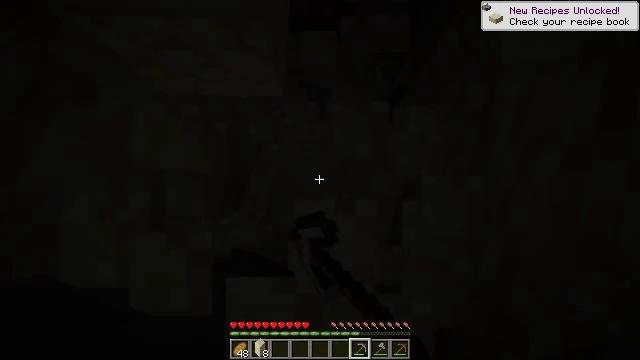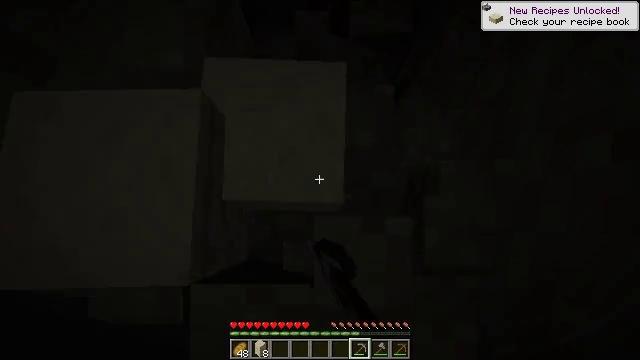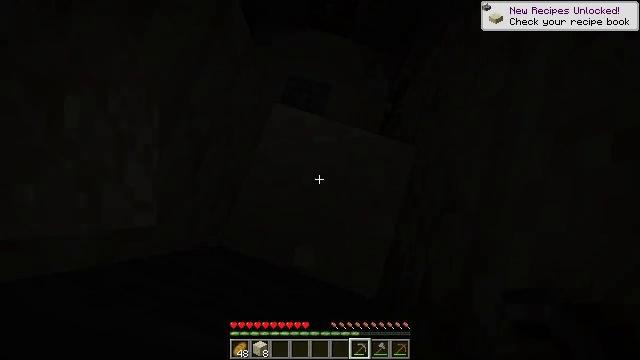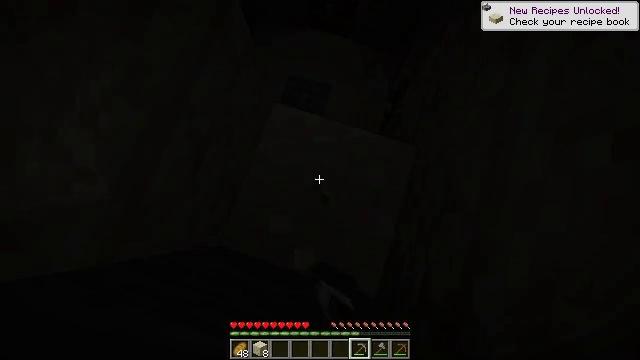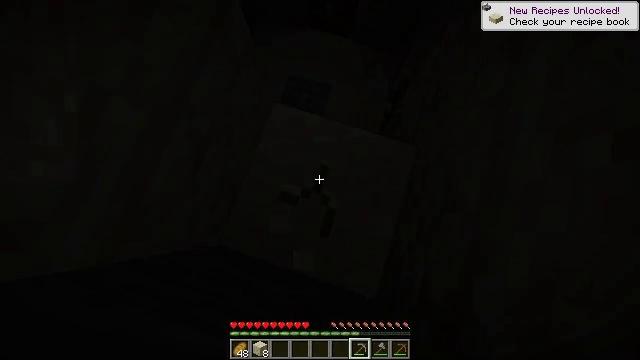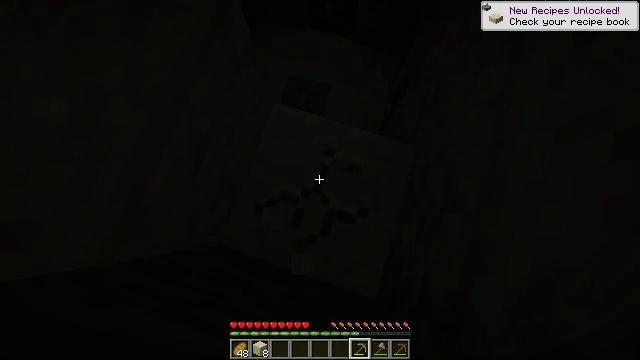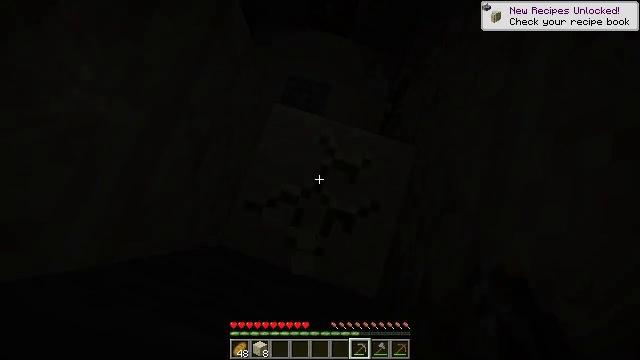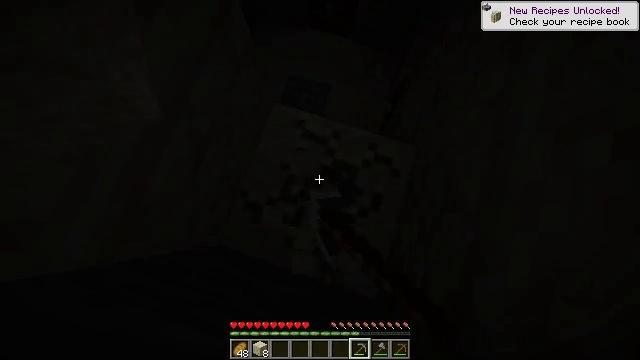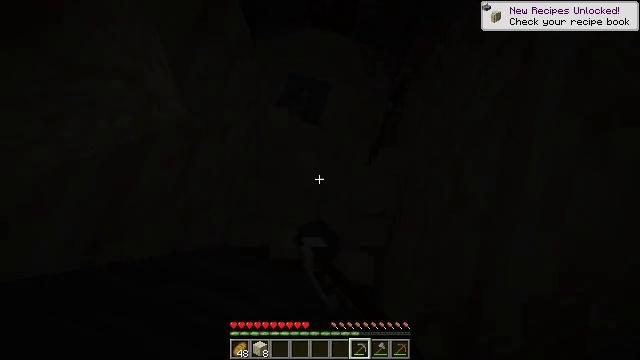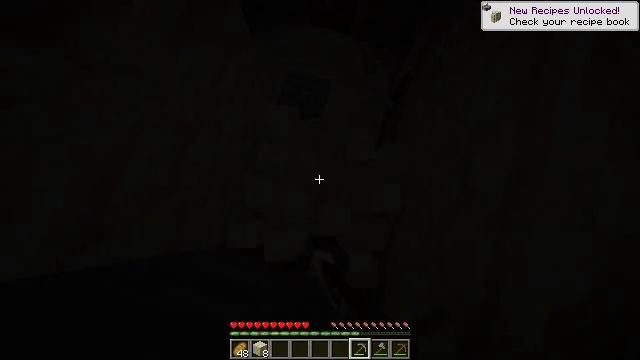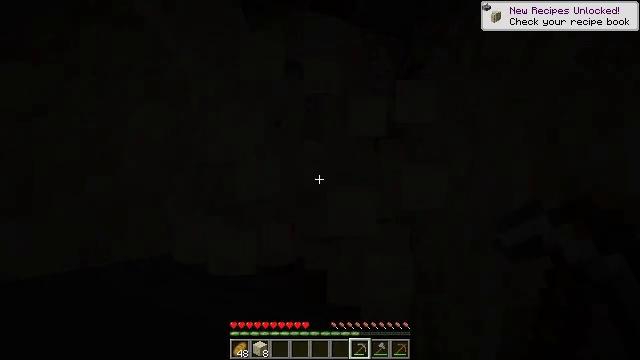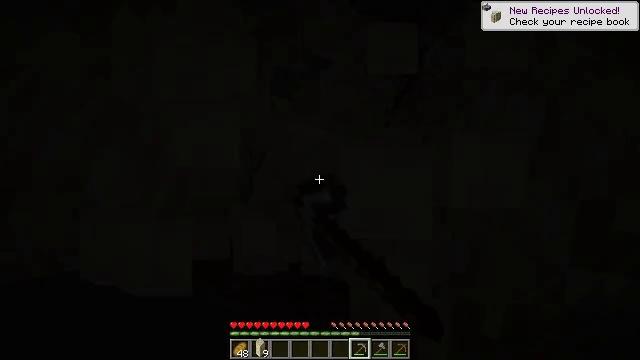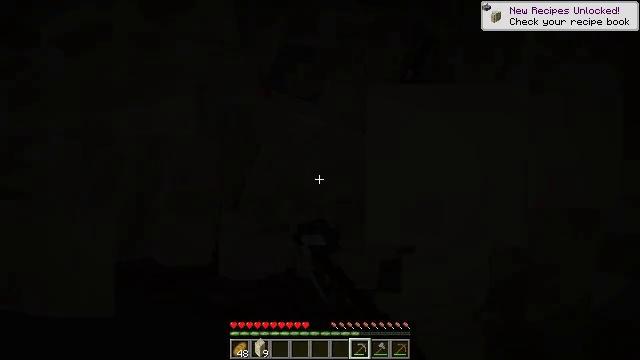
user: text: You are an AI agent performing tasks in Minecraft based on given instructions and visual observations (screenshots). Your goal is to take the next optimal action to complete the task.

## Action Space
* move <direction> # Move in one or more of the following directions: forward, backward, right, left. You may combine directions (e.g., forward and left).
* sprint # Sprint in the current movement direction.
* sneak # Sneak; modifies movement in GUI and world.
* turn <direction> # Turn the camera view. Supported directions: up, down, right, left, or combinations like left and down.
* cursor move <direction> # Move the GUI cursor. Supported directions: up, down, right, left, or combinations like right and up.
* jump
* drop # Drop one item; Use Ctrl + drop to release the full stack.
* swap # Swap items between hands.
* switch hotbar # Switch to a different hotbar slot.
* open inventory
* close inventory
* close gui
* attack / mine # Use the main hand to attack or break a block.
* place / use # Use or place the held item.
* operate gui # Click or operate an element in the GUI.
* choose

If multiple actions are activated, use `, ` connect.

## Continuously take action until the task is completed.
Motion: motion action
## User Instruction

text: Recycle the cut sandstone for building.
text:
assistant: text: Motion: attack / mine
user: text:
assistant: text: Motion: attack / mine
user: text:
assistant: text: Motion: attack / mine
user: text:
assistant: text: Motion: attack / mine
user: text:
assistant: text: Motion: attack / mine
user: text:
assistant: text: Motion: attack / mine
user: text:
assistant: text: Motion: attack / mine
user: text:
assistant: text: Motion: attack / mine
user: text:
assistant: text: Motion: attack / mine
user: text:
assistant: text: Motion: attack / mine
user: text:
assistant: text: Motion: attack / mine
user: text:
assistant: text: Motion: attack / mine
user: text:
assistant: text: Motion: attack / mine